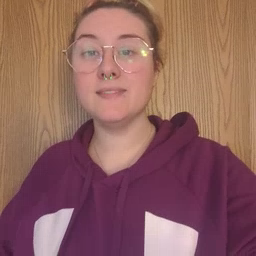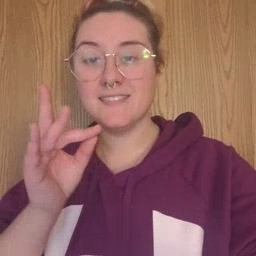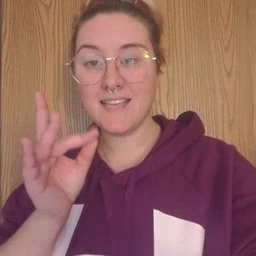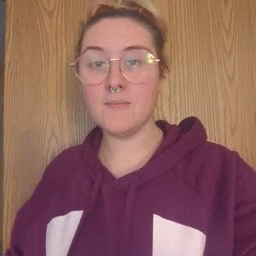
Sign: sticky